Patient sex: M
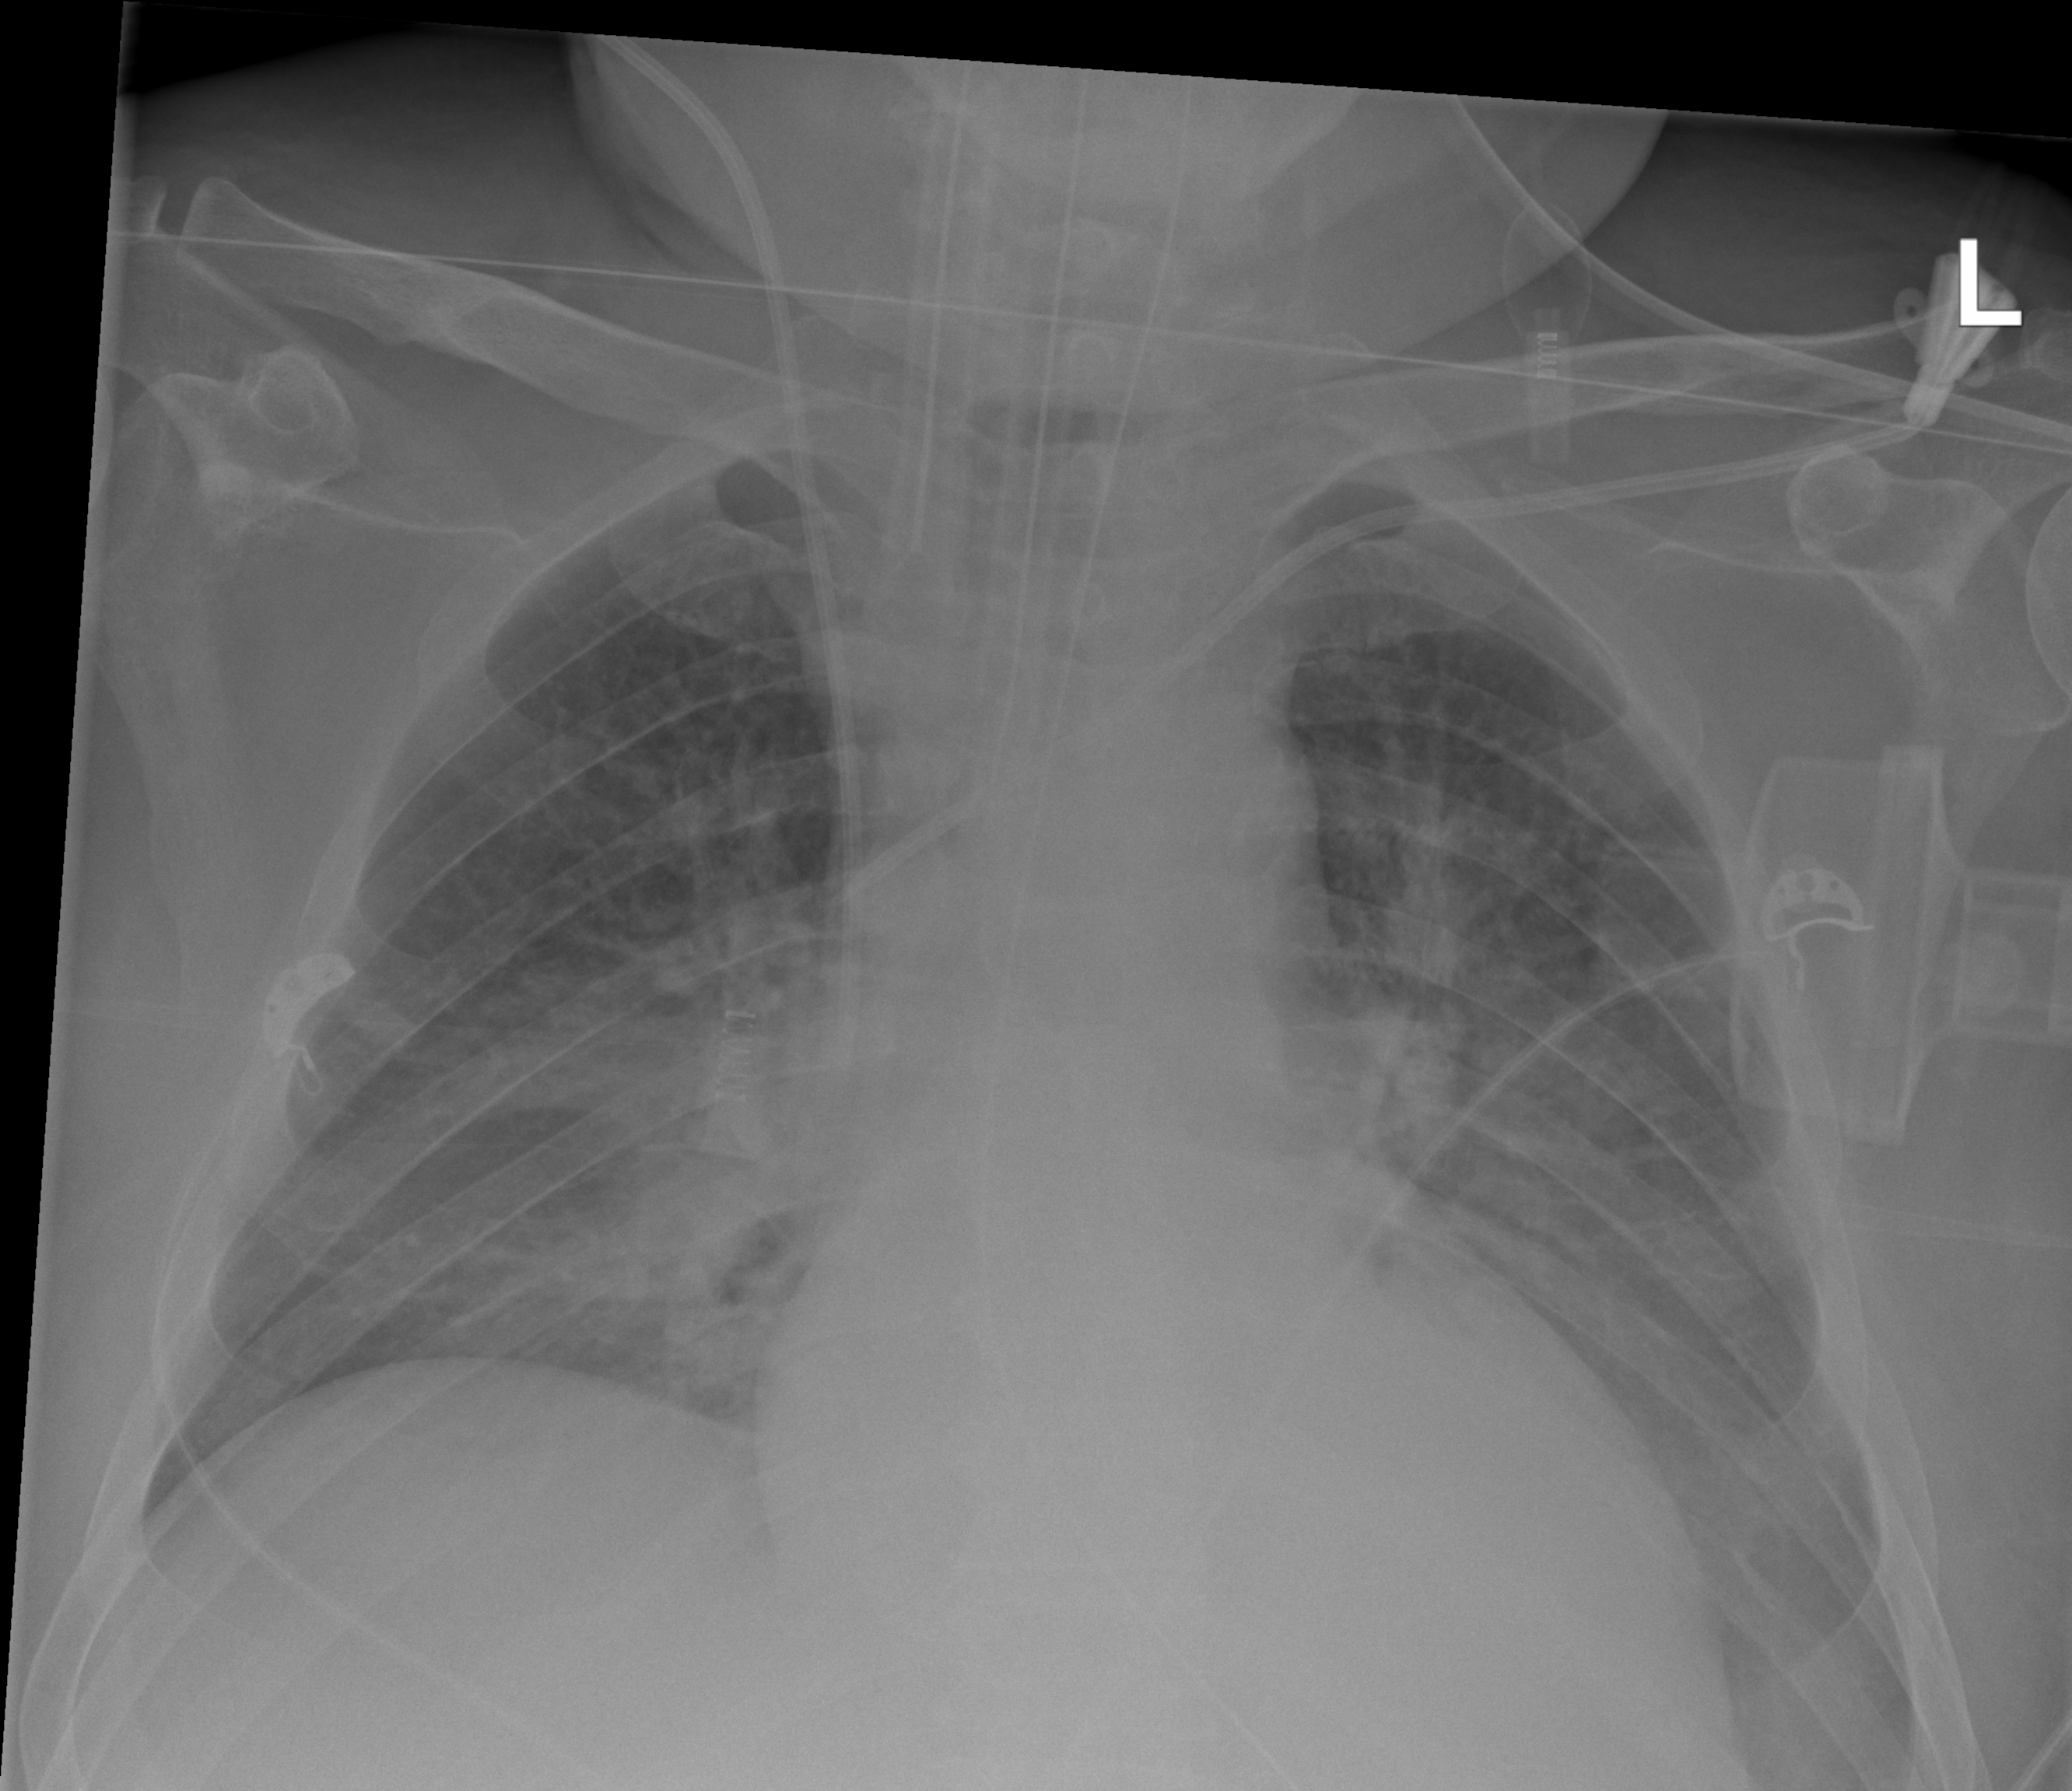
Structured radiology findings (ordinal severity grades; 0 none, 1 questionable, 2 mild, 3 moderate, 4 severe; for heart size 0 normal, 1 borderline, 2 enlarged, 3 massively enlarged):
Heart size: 2
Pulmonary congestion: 2
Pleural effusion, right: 0
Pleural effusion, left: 2
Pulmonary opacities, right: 2
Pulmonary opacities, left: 2
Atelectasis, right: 2
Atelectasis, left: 2